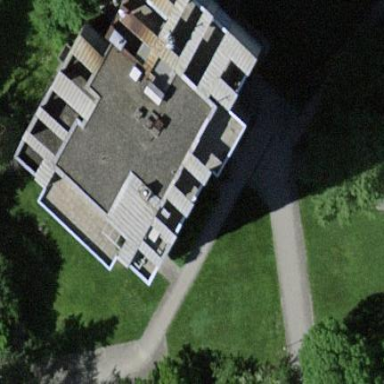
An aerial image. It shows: Apartment building with flat roof.